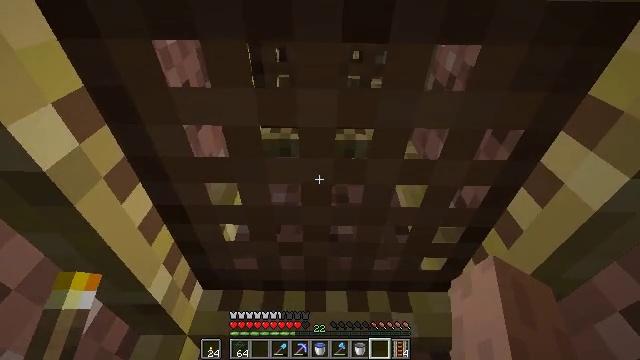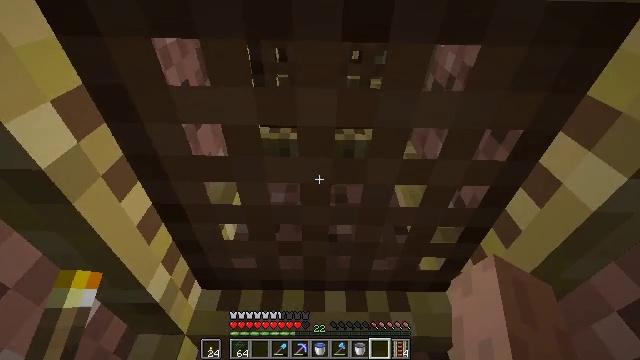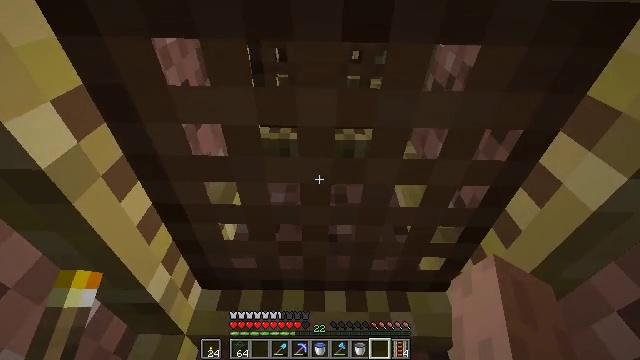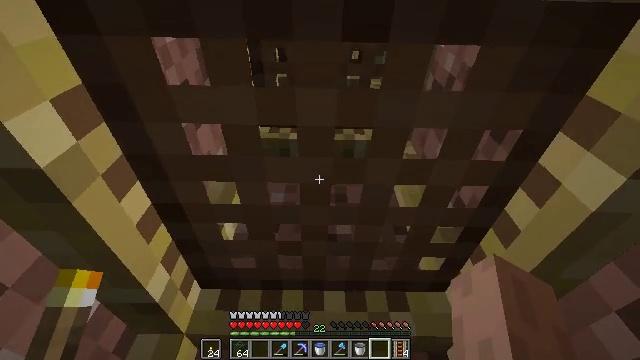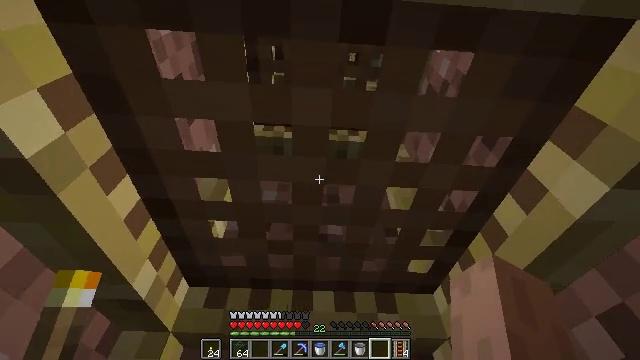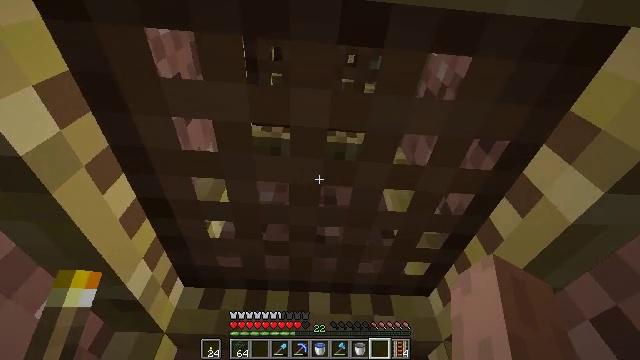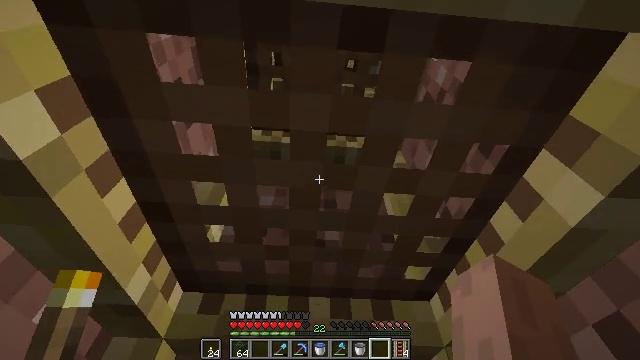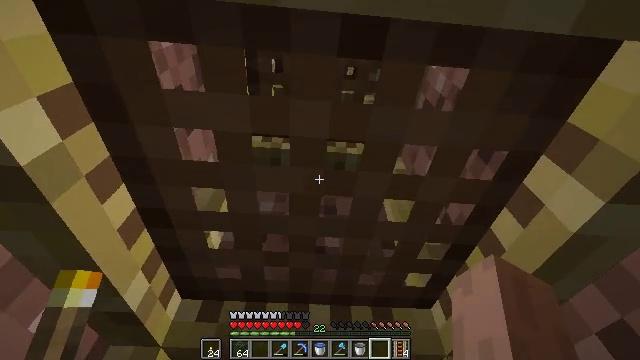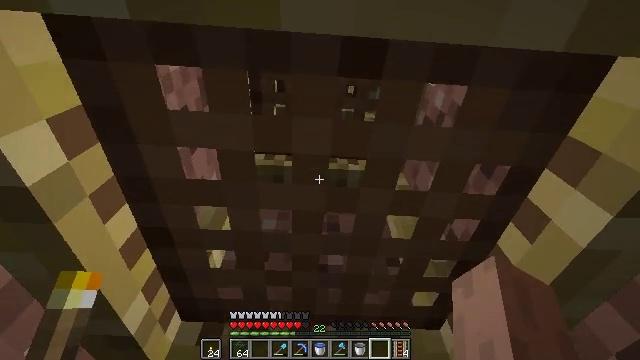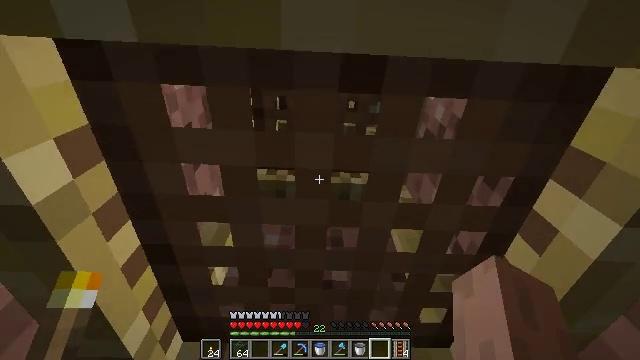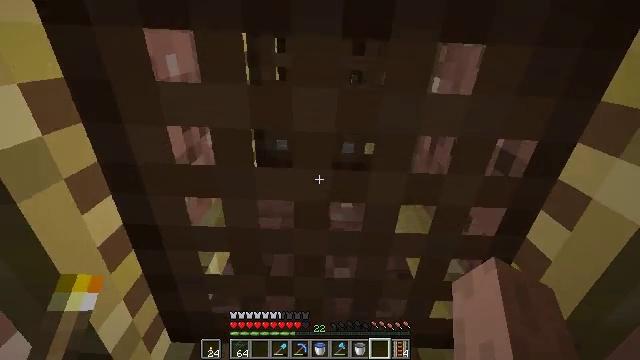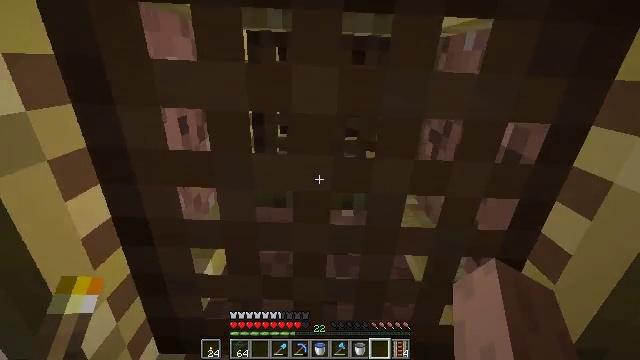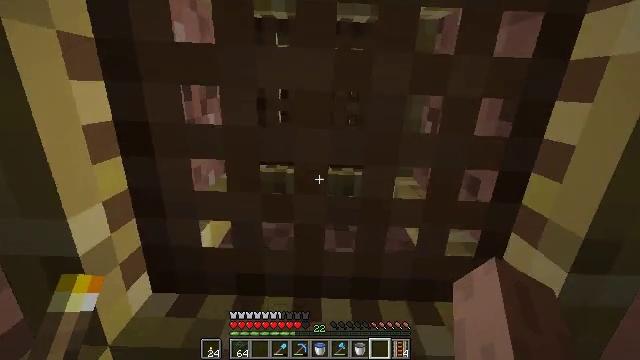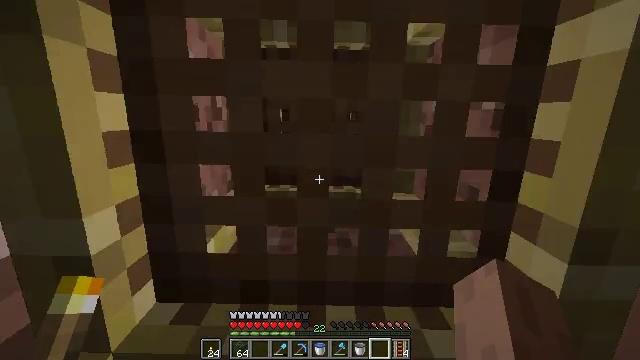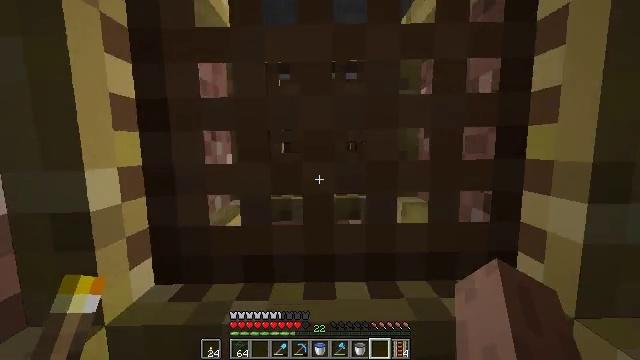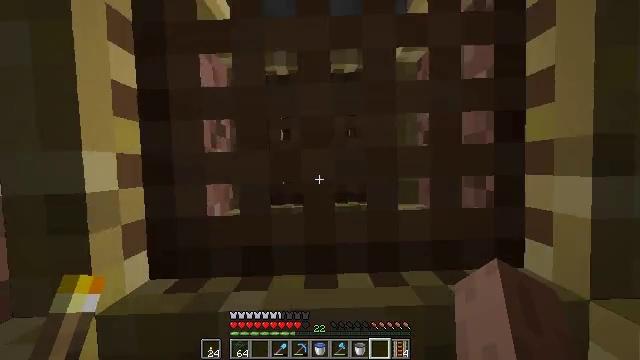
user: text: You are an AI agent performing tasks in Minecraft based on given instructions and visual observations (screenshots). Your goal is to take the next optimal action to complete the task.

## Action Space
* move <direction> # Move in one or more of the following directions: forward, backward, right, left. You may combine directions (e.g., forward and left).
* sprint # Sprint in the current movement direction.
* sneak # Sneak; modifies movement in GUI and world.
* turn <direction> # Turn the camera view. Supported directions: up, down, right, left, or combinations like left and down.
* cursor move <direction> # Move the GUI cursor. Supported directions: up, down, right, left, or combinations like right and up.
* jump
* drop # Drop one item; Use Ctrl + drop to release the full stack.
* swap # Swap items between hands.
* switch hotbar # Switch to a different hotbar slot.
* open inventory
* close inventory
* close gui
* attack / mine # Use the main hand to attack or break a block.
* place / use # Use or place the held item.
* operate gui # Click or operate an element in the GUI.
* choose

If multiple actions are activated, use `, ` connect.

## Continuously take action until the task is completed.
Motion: motion action
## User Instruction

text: Collect the ladder block.
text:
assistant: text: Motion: no_op
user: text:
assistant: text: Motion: no_op
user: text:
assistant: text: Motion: no_op
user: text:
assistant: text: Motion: turn right
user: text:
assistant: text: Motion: no_op
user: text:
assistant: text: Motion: no_op
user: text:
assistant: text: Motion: turn up
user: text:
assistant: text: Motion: turn up
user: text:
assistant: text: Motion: turn left and up
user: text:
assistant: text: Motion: move forward, turn up
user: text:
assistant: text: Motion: move forward, turn up
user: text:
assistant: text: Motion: move forward, turn up
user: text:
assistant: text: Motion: move forward, turn left and up
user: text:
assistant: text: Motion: move forward, turn left and up
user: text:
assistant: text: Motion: move forward, turn up
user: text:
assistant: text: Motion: move forward, turn up, jump
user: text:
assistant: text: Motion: turn up, jump
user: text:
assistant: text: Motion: turn up, jump
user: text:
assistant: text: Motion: turn up, jump
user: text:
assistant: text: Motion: jump
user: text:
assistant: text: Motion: jump
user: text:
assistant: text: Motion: jump
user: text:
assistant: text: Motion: jump
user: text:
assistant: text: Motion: jump
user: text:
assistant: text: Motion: jump
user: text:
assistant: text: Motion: jump
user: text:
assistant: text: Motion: jump
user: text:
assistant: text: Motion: jump
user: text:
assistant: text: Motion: jump
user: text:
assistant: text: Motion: jump